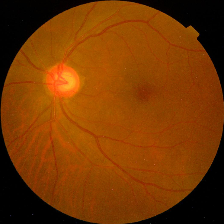
Diabetic retinopathy grade: No DR